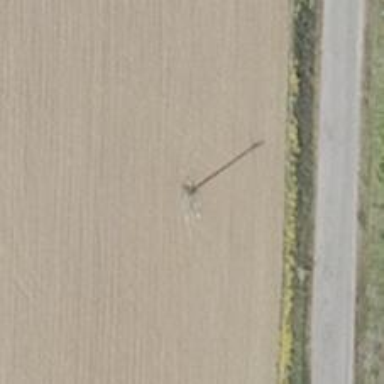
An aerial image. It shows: Power pole.